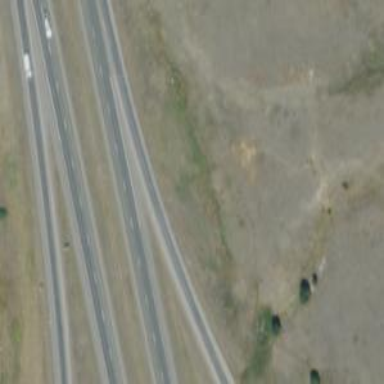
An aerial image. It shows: Motorway link.